問題: ∠A=∠C=90°たる四角形ABCDがあります。AB=AD、BC=8㎝、CD=2㎝のとき、線分ACの長さは何㎝ですか？
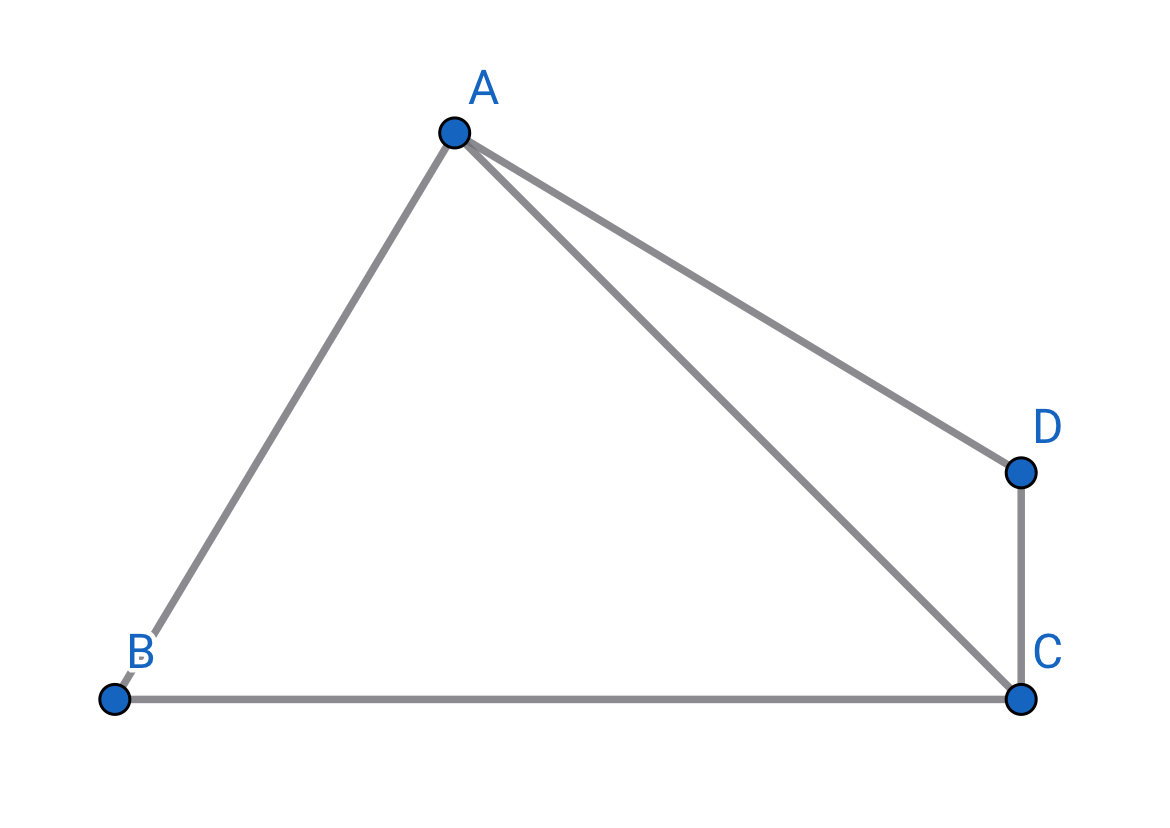
解答: 点Aから直線BCおよび直線CDへ下した垂線の足をそれぞれ点E、点Fとします。このとき、三角形ABEと三角形ADFは合同です。AE=AFより四角形AECFは正方形です。BC=8㎝、CD=2㎝、BE=DFよりCE=CF=5㎝です。線分ACは正方形AECFの対角線なので、求める長さは5√2㎝です。
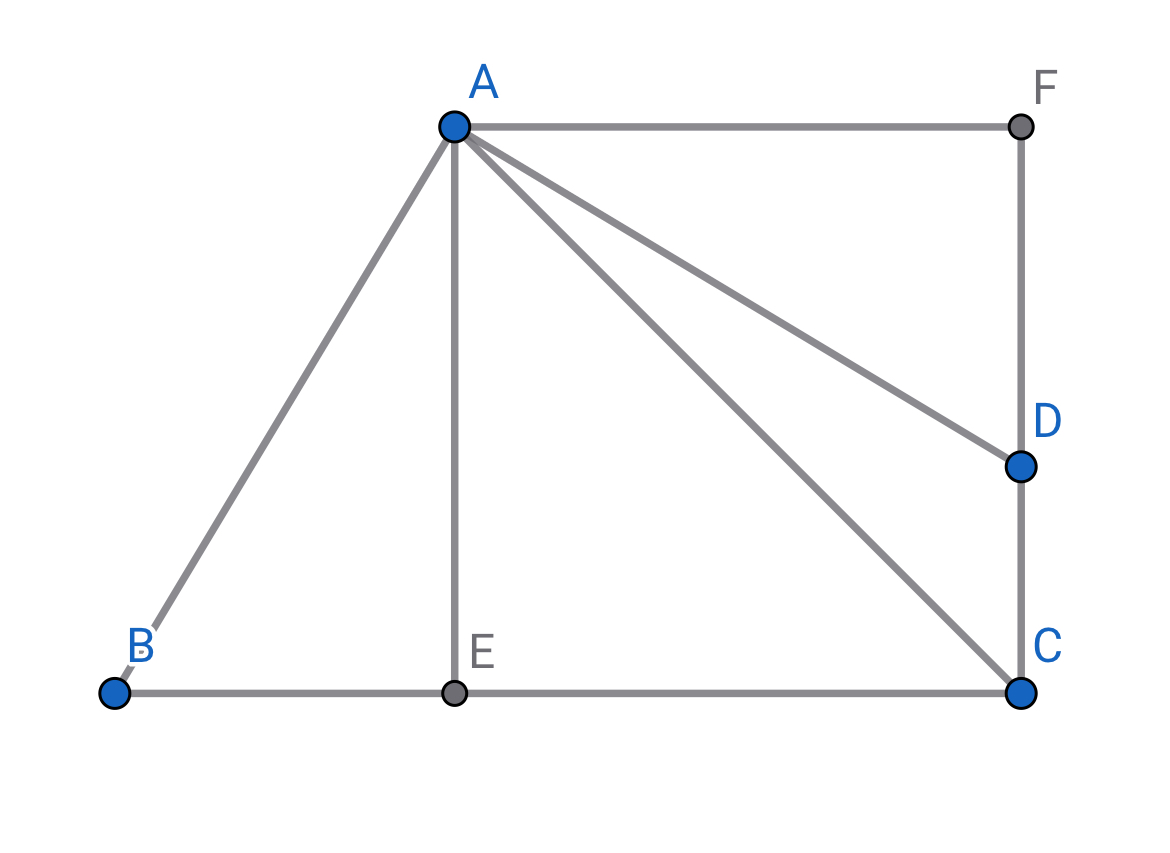
答え: 5√2㎝
タグ: 合同